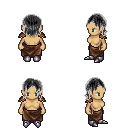
a pixel art fantasy rpg character, female body template, human, tanned skin, leather shoulder armor, robe skirt, gray long bangs hairstyle, metal boots, four views (front, back, left, right), 2x2 character sprite sheet, small pixel art, hard edges, no anti-aliasing